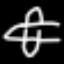
Label: airplane